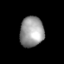
Tissue: lung
Cell type: Epithelial cells
Senescence score: 0.1706
Nuclear area (px): 709
Mean DAPI intensity: 153.598